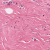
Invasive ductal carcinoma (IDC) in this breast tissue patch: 0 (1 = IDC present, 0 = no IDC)